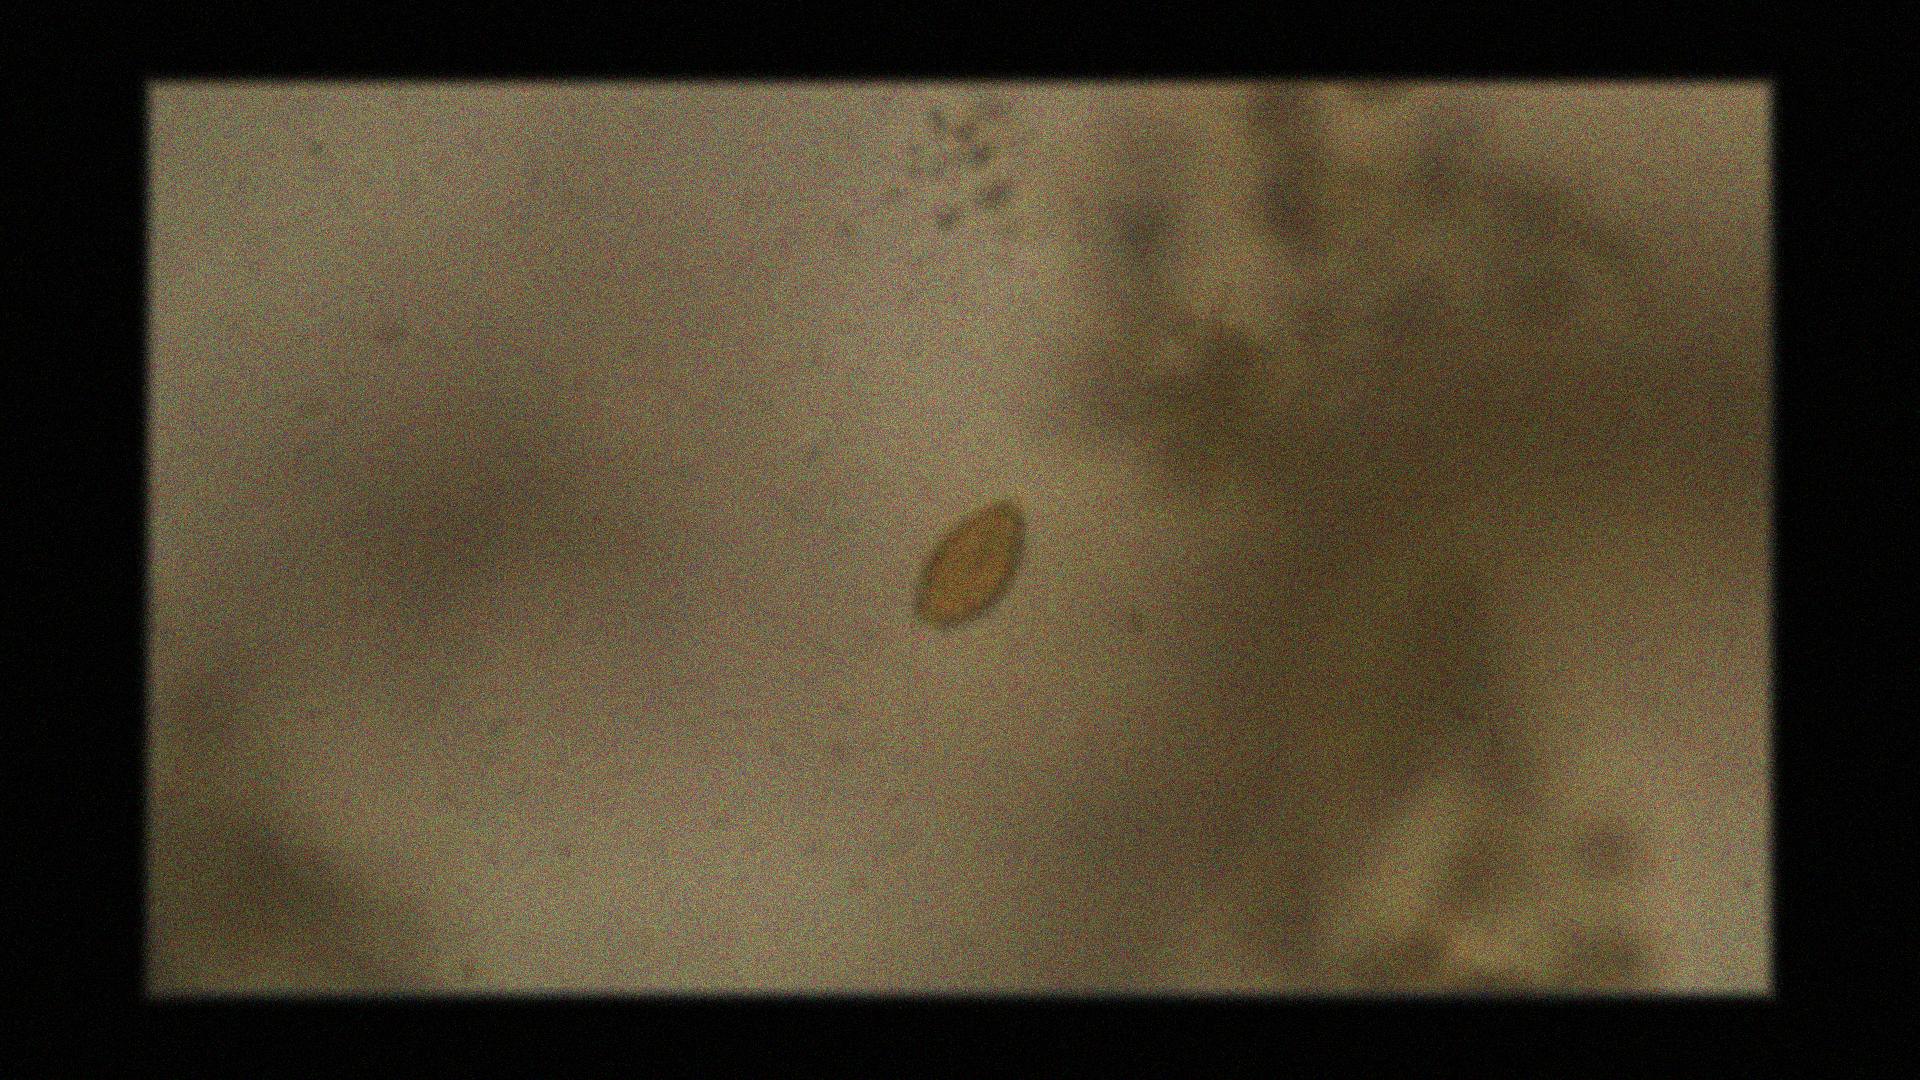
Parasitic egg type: Trichuris trichiura